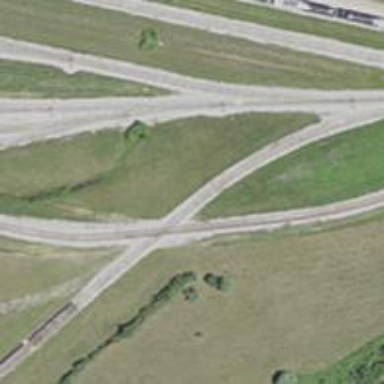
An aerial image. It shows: Railway crossing.